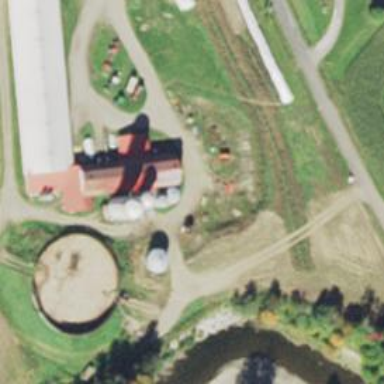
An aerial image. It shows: Silo.